The picture encodes a bearing's raw vibration samples as pixel intensities in a 2-D grid. Based on the visible evidence, which condition applies: normal, inner_race, outer_race, ball?
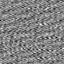
Answer: outer_race